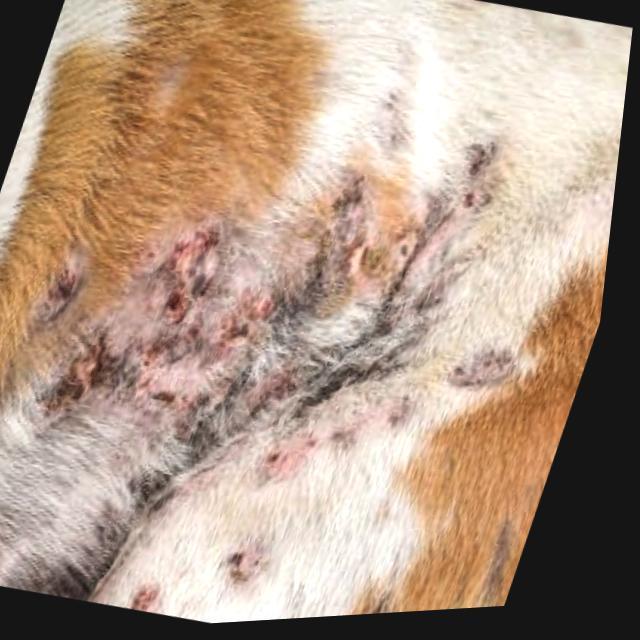
Canine fungal skin infection — characterized by alopecia, scaling, crusting, and circular lesions. Common agents include Malassezia and Candida species.